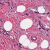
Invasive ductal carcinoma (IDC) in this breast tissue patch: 1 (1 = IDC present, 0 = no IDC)